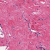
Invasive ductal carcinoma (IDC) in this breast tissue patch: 0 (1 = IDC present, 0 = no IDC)